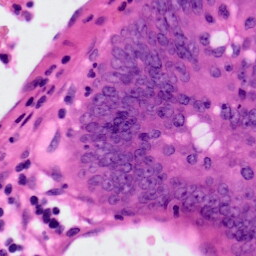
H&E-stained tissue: Colon